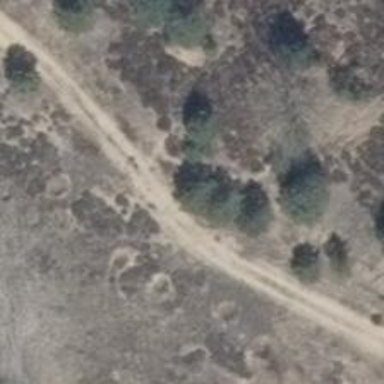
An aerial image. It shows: Sandy track road with grade 4 track type.